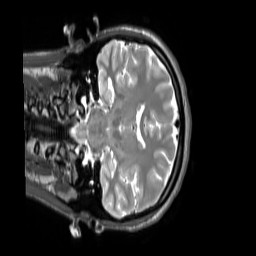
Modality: T2w
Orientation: coronal
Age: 21
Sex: female
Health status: ill
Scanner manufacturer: siemens
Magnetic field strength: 3 T
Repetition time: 2.8 s
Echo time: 0.326 s